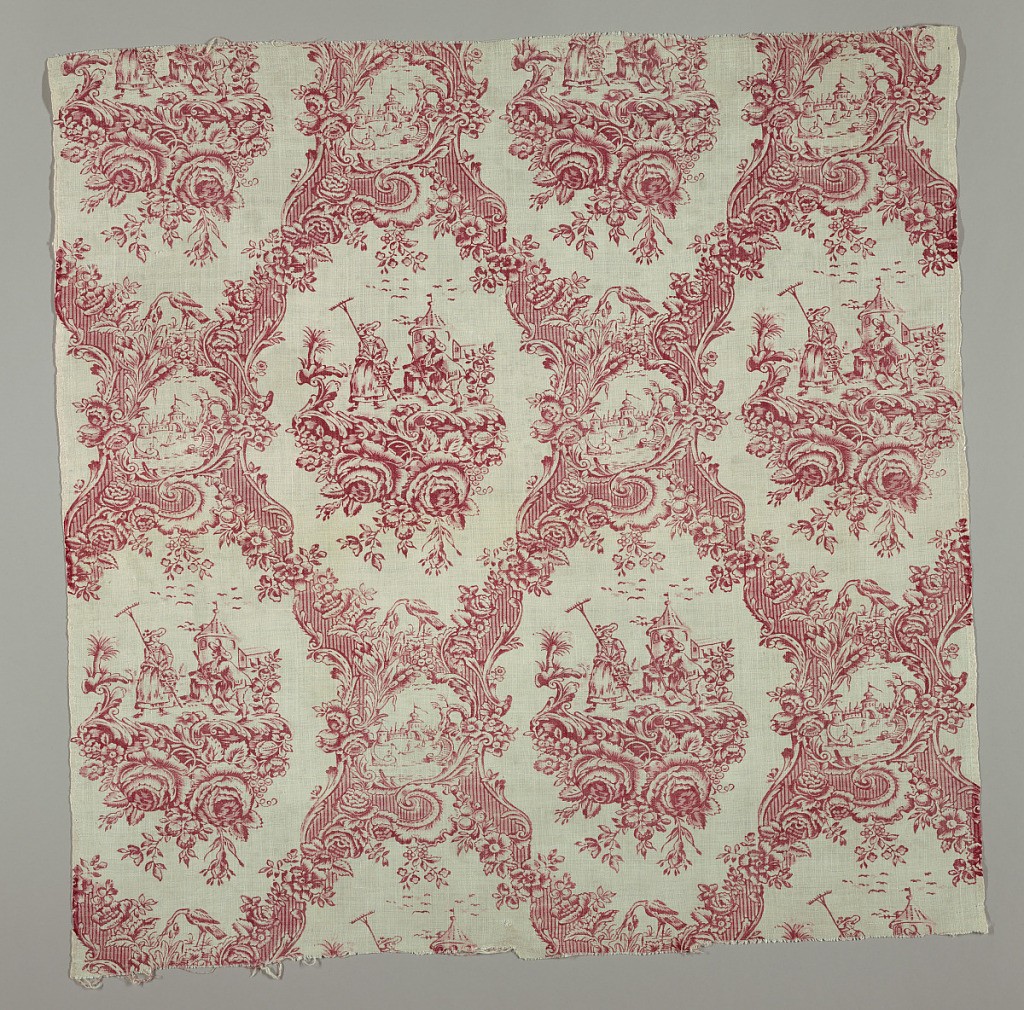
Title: Textile
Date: ca. 1770
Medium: linen warp, cotton weft Technique: block printed on plain weave
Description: Red and white textile in a diamond lattice pattern created by rococo frames and flowers. Inside the larger frame is a farming scene with two figures carrying tools while the smaller frame holds a harbor scene of buildings and small boats.